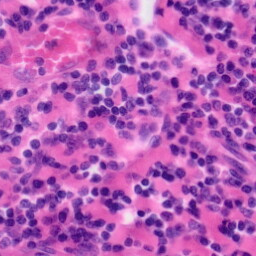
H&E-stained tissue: Tonsil